Breast ultrasound image
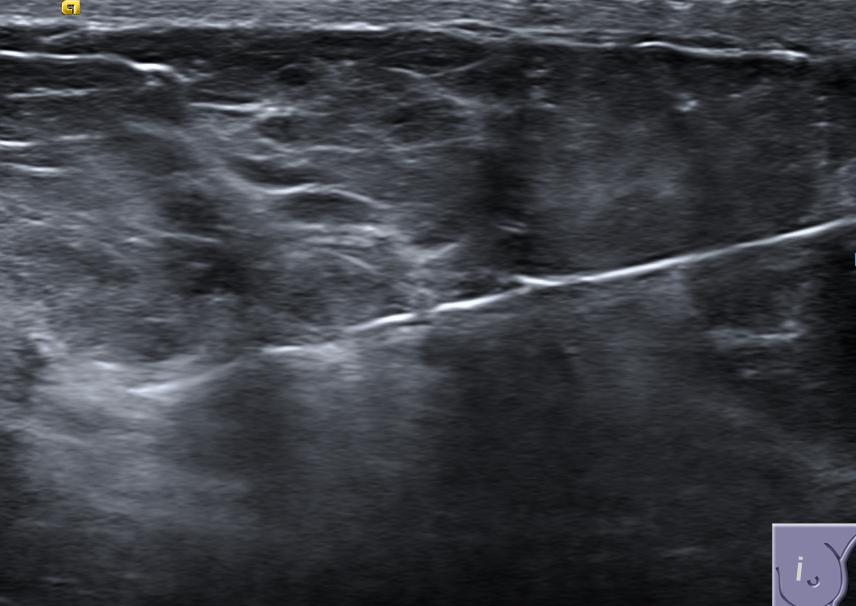
Diagnosis: normal